Question:
Today in the morning I was testing my code suddenly I got this error. I don't know what to do here because it was working file till yesterday night.
I check Stackoverflow website for solution, but the solutions are based on the original code and it's local.
I hope someone can tell me what is the problem here?? Is there any solution for this problem??
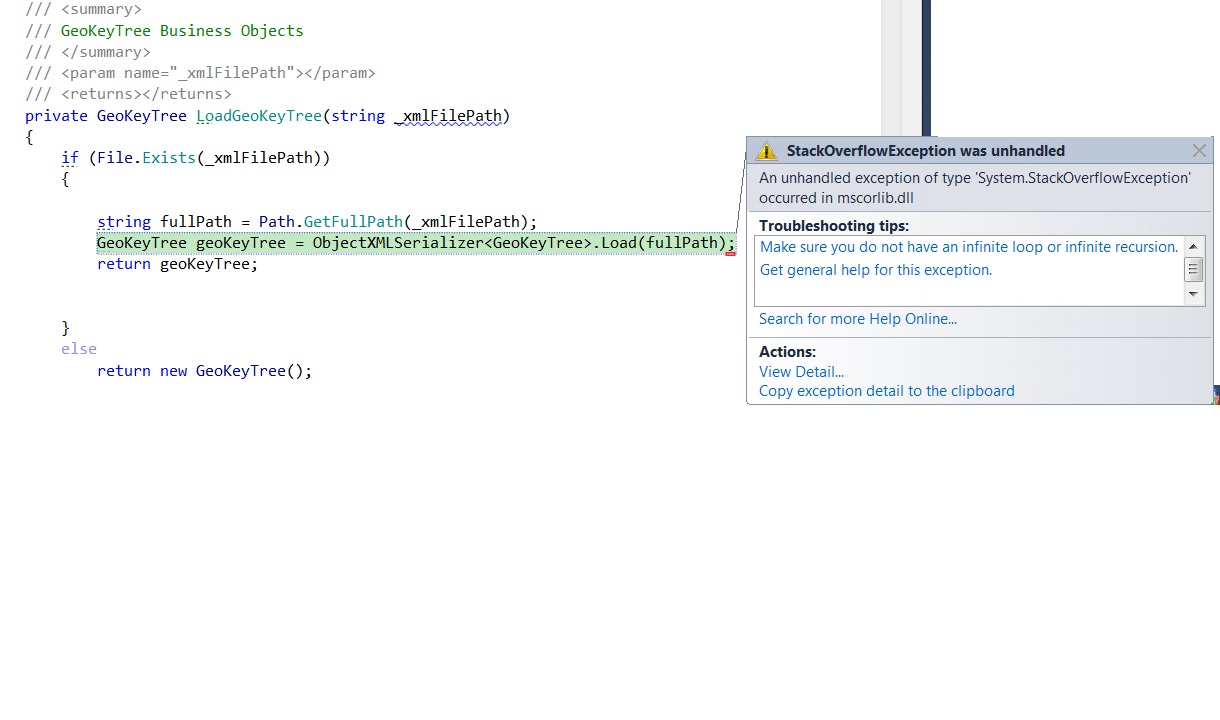
Answer: Your data is probably not valid XML anymore possibly due to a circular reference. Either drill down and check if subsets have the problem. Or try a few tools to se if they can more quickly pinpoint the problem. With tools I mean apps like xmlspy (or even an online check like <URL>